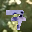
Label: 7